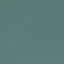
Label: SeaLake